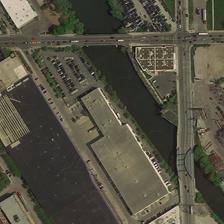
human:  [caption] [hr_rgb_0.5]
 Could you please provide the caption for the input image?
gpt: a parking lot is next to a crossroads that to be two bridges on a river .

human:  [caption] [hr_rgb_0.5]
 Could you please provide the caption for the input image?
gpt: several large buildings and parking lots are in two sides of a river with two bridges .

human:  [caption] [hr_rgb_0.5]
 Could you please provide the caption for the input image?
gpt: two bridges are on a river with parking lots and several large buildings on both sides of it .

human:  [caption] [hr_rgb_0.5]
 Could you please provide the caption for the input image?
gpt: the two bridges are perpendicular to each other and communicate on both sides of the river .

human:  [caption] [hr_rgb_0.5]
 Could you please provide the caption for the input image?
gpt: two bridges are on a river with parking lots and several large buildings on both sides of it .